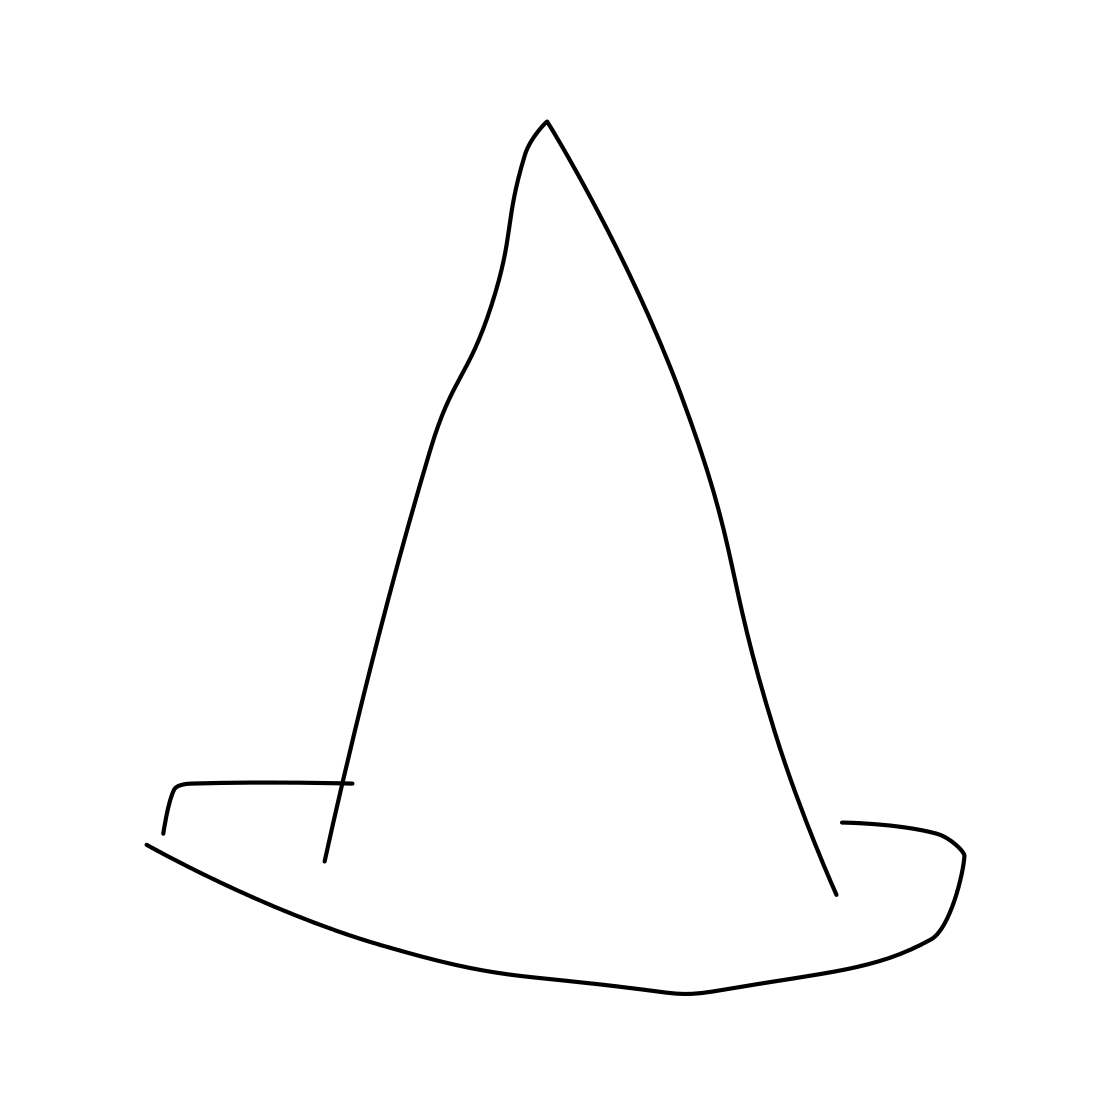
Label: hat